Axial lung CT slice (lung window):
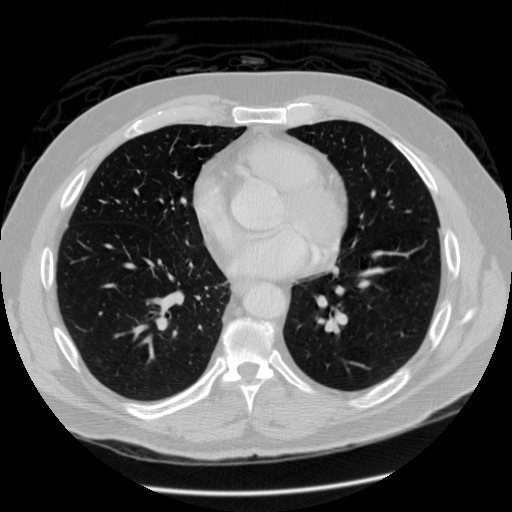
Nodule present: no